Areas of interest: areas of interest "Educational"
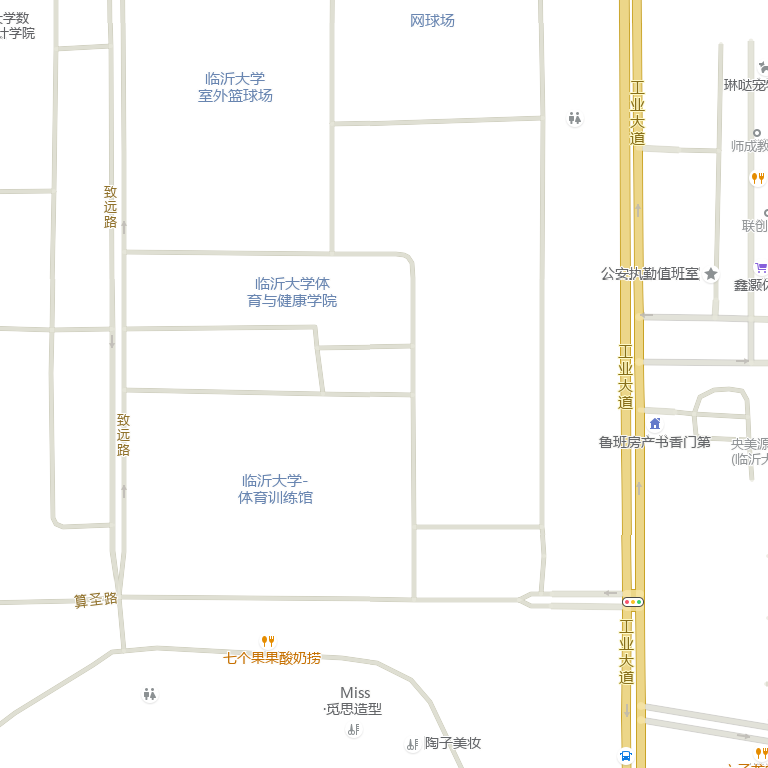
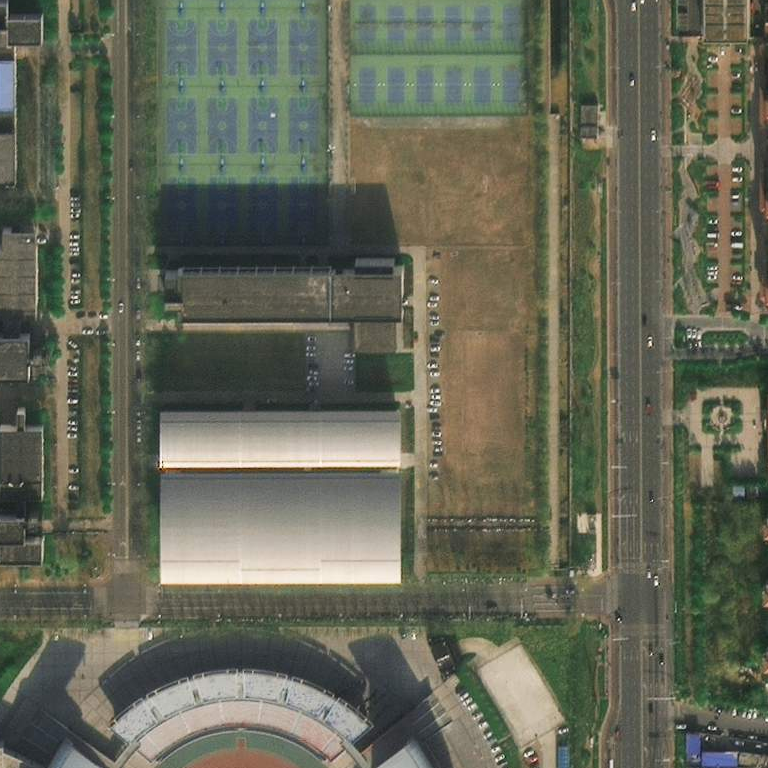